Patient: sex M, age 79
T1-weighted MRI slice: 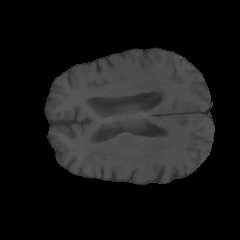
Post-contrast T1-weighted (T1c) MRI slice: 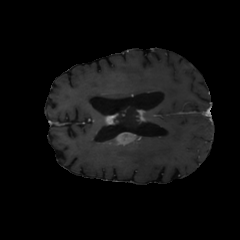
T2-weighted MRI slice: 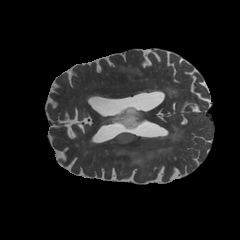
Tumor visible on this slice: yes
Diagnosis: Glioblastoma, IDH-wildtype
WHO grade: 4